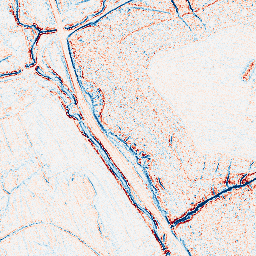
Category: edge_preserving
Decomposition family: bilateral
Decomposition parameters: d: 5
sigma_color: 75
sigma_space: 25
Upsampling method: sinc_hamming
Upsampling parameters: scale: 4
kernel_size: 16
Upsampling scale: 4